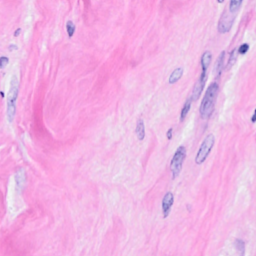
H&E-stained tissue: Breast